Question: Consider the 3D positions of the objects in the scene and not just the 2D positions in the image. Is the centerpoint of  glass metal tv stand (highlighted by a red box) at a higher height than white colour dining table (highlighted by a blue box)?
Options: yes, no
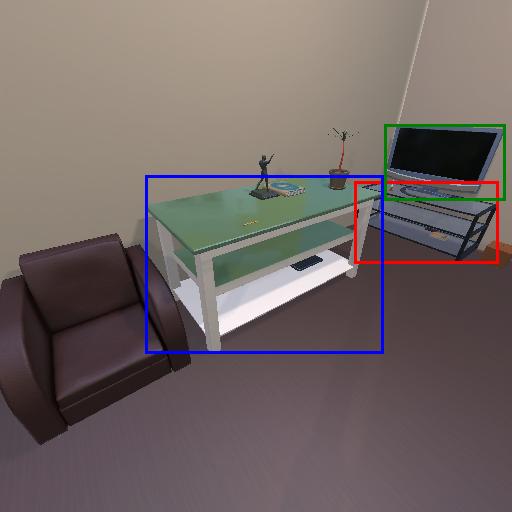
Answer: yes